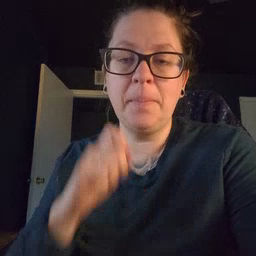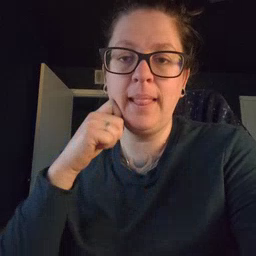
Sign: apple